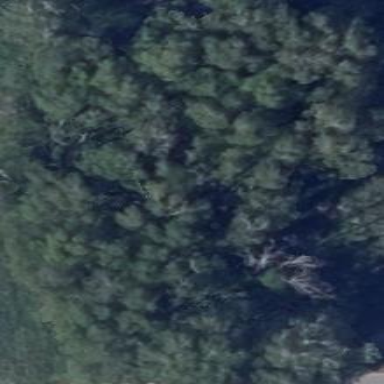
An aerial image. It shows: Forest area.